Field crop: maize
Growth stage: 2
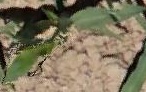
Species: maize